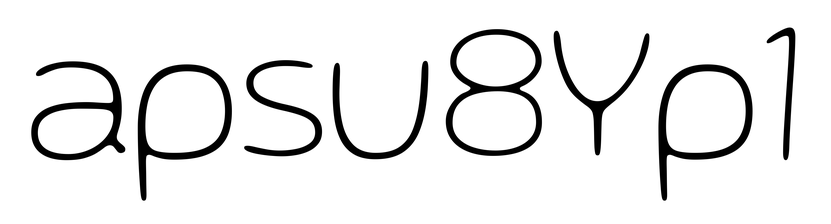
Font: Gluten_Thin